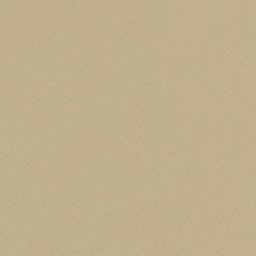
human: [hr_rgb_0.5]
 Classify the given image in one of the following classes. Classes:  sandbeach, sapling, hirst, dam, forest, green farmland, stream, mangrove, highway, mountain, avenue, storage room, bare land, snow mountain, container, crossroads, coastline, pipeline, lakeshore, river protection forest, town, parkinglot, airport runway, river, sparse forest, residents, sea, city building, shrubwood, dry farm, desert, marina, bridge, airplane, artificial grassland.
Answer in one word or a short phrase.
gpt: desert